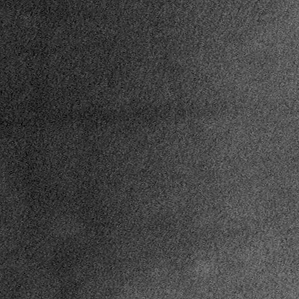
Label: frost